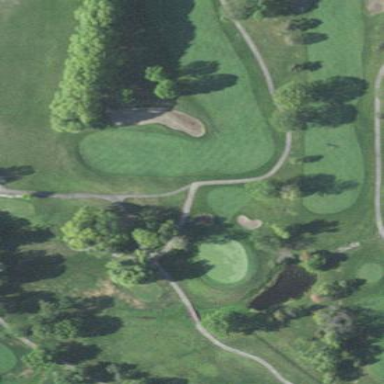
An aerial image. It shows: Scenic golf fairway.